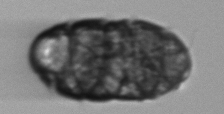
Label: Margalefidinium